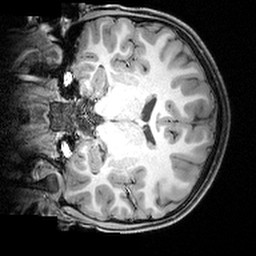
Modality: T1w
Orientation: coronal
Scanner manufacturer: siemens
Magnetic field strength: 3 T
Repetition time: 1.9 s
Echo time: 0.00397 s